Question: On Windows, the 'PATH' is separated into 2 parts, the System 'PATH' & the User 'PATH'. They can both be displayed and changed in the 'Control Panel' (though not very well).
While running 'msysGit' or 'Git for Windows', a 3rd 'PATH' is created and put before the other 2, meaning programs will look in this 3rd 'PATH''s folders for a command before the User or System 'PATH' folders. I think 'msysGit' created it because I chose the "Run Git and included Unix tools from the 'Windows Command Prompt'" option during installation (correct me if I'm wrong):

Where does 'msysGit'/'Git for Windows' store this 'PATH', and how can I change it?
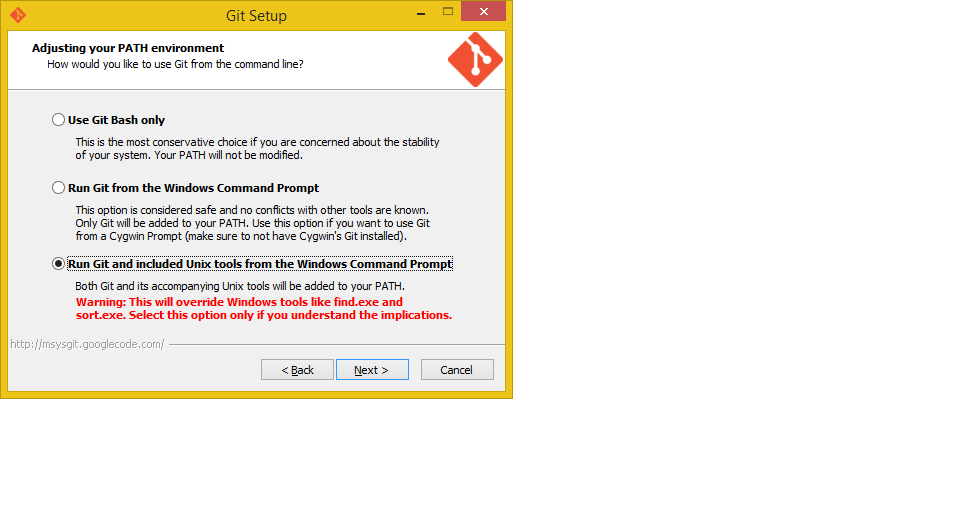
Answer: This part of the 'PATH' is in '/etc/profile' (with '/' being wherever 'msysGit' or 'Git for Windows' is stored). This is similar to how Linux & UNIX do it, with '/etc/profile' being one of the places 'Bash' looks for start-up scripts.